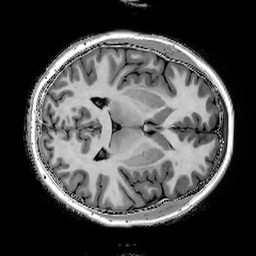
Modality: T1w
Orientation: axial
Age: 26
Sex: female
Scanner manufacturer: siemens
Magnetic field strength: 3 T
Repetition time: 5 s
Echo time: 0.00298 s